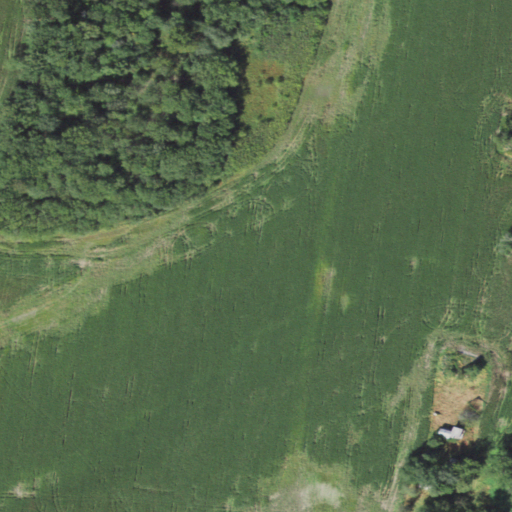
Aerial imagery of island in Pennsylvania named Whites Island containing cultivated crops, woody wetlands, mixed forest, deciduous forest, herbaceous wetlands, open water, and open development